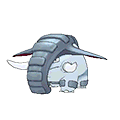
Pok\u00e9mon: donphan